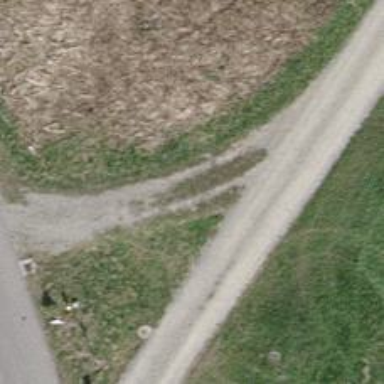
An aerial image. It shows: Compacted track with grade2 level.